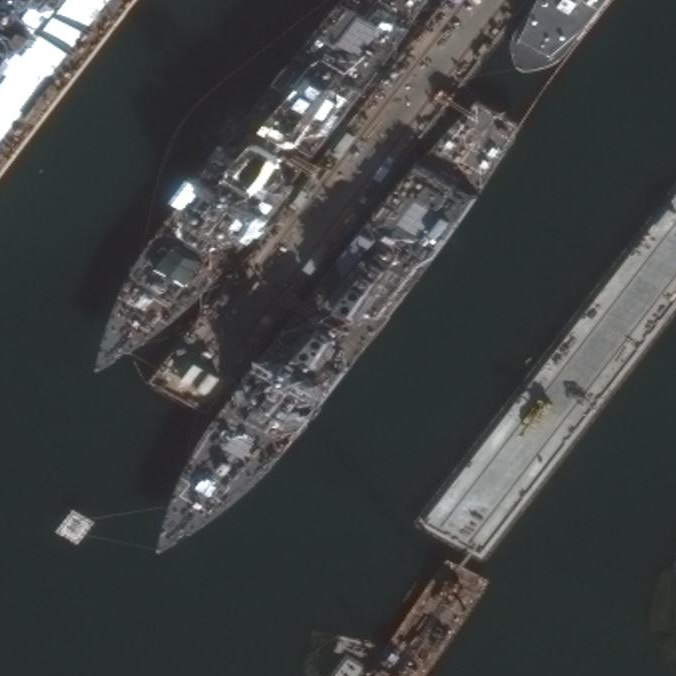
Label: Arleigh_Burke-class_destroyer